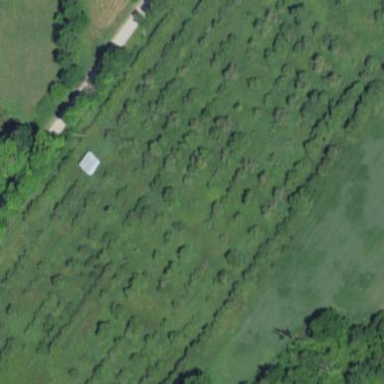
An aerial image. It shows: Orchard.